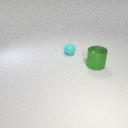
large green metal cylinder to the right of small cyan rubber sphere